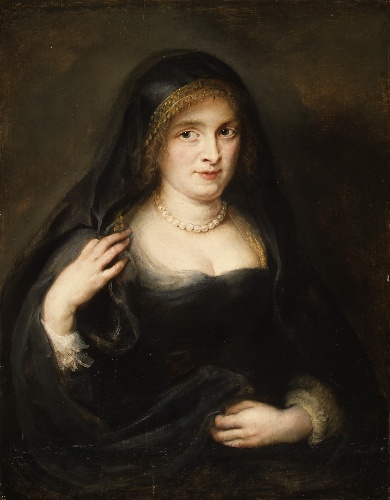
Title: Portrait of a Woman, Probably Susanna Lunden (Susanna Fourment, 1599–1628)
Artist: Peter Paul Rubens
Artist bio: Flemish, Siegen 1577–1640 Antwerp
Date: ca. 1625–27
Object type: Painting
Classification: Paintings
Medium: Oil on wood
Dimensions: 30 1/4 x 23 5/8 in. (76.8 x 60 cm), including added strip of 3 3/4 in. (9.5 cm) at bottom
Department: European Paintings
Credit line: Gift of Mr. and Mrs. Charles Wrightsman, 1976
Accession year: 1976
Repository: Metropolitan Museum of Art, New York, NY
Tags: Portraits|Women